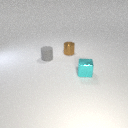
small brown metal cylinder behind small cyan metal cube